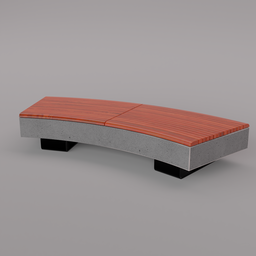
Label: furniture